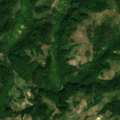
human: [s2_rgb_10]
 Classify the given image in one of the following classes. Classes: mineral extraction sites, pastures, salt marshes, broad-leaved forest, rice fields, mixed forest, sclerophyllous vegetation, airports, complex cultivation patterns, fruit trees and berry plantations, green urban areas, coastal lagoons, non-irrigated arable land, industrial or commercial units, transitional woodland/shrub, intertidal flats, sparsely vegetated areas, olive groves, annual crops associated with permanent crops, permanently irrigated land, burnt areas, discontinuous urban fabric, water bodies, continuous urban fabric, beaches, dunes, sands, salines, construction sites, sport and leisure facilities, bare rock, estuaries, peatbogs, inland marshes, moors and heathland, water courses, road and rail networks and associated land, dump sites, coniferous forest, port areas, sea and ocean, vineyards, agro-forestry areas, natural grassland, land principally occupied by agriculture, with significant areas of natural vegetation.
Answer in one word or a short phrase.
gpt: pastures, land principally occupied by agriculture, with significant areas of natural vegetation, broad-leaved forest, natural grassland, transitional woodland/shrub